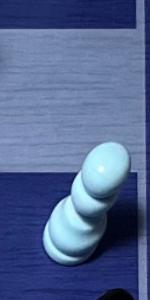
Label: Pawn_White